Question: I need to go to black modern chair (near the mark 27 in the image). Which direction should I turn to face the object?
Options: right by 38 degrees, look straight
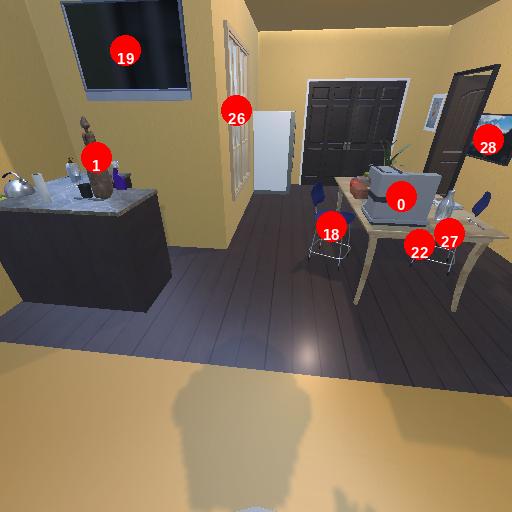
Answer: right by 38 degrees